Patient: sex M, age 53
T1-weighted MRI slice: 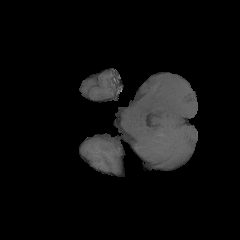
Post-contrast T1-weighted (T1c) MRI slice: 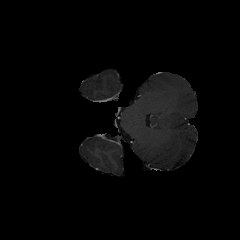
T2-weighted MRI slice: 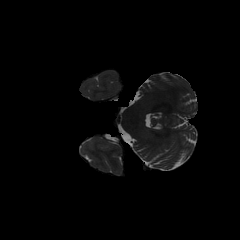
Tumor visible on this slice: no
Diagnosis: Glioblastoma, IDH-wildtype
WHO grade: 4